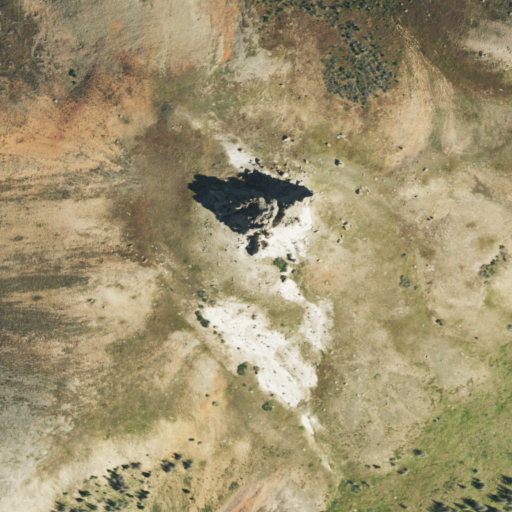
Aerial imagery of mountain in Colorado named Twin Peaks containing grassland, barren land, and evergreen forest